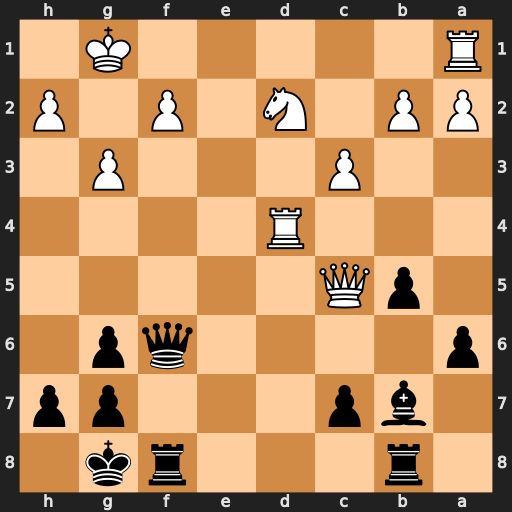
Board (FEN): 1r3rk1/1bp3pp/p4qp1/1pQ5/3R4/2P3P1/PP1N1P1P/R5K1
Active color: b
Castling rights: -
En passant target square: -
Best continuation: Qxf2#